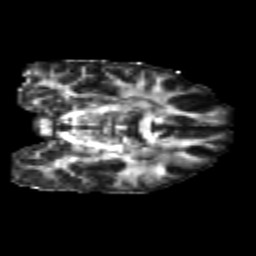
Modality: FA
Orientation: coronal
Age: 25
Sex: male
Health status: healthy
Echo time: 0.074 s